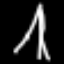
Label: The Eiffel Tower